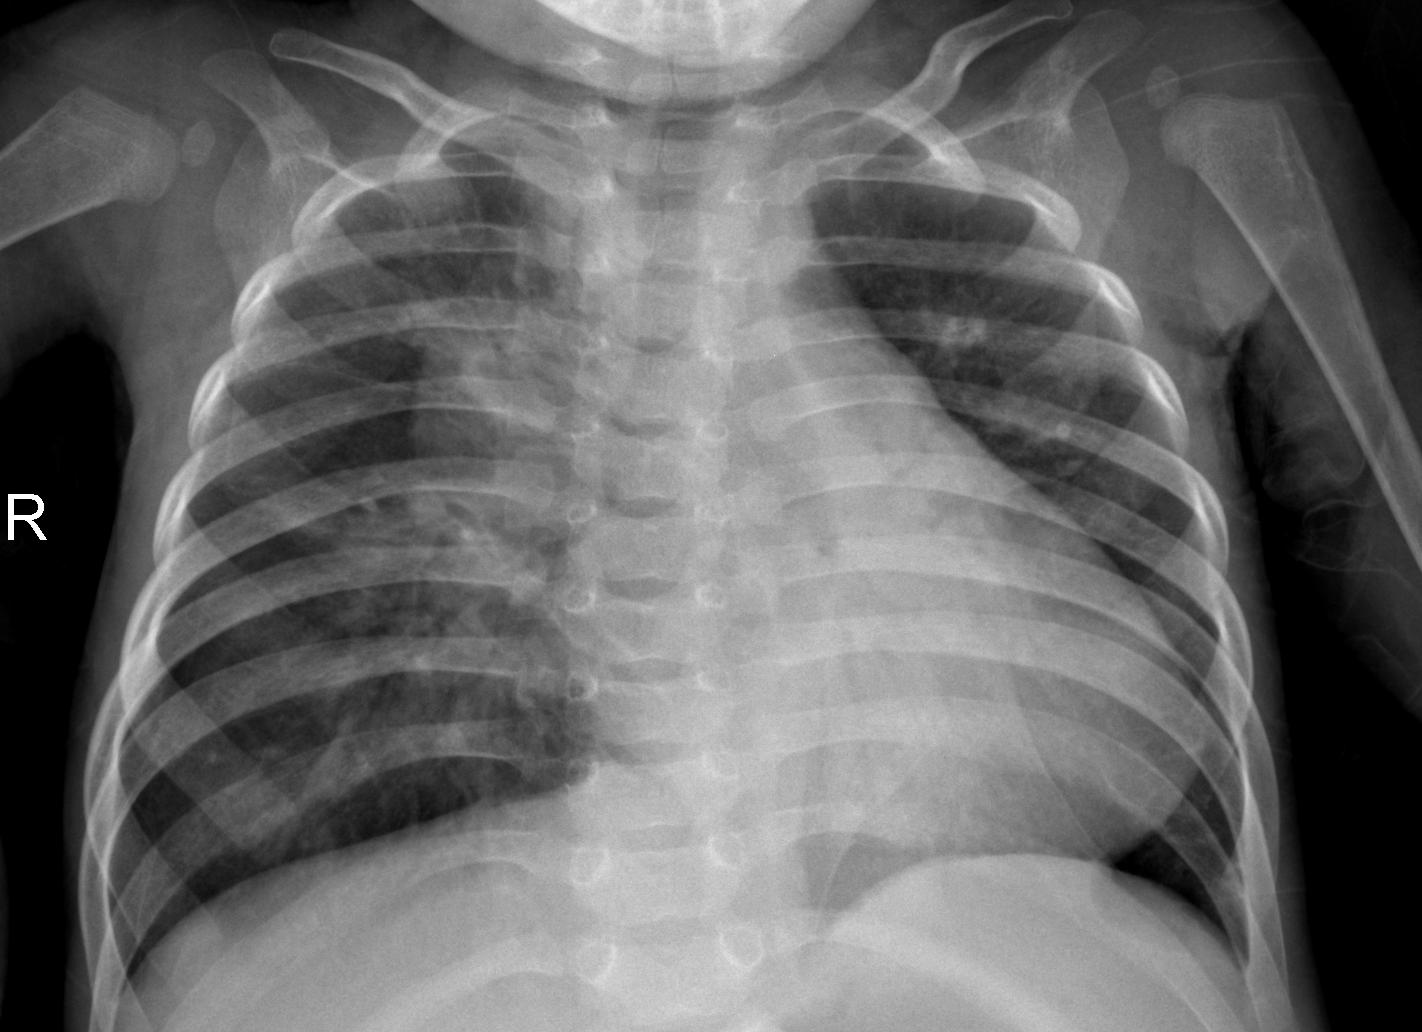
Diagnosis: PNEUMONIA